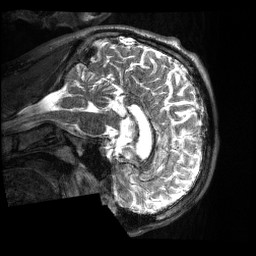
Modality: T2w
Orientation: sagittal
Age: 20
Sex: male